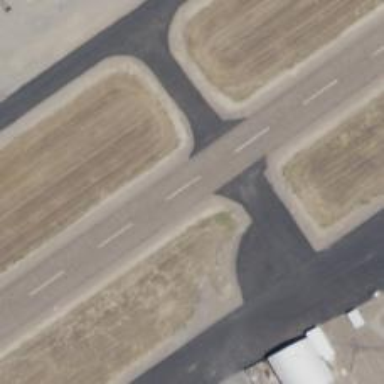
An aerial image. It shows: Asphalt runway at the airport.